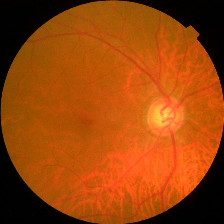
Diabetic retinopathy grade: No DR